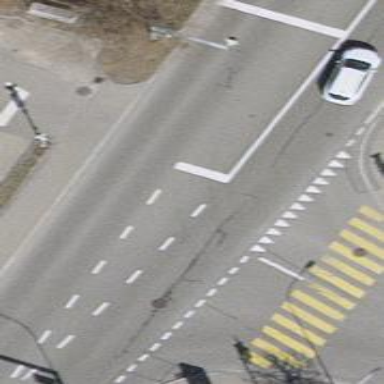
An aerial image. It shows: Road with traffic signals.